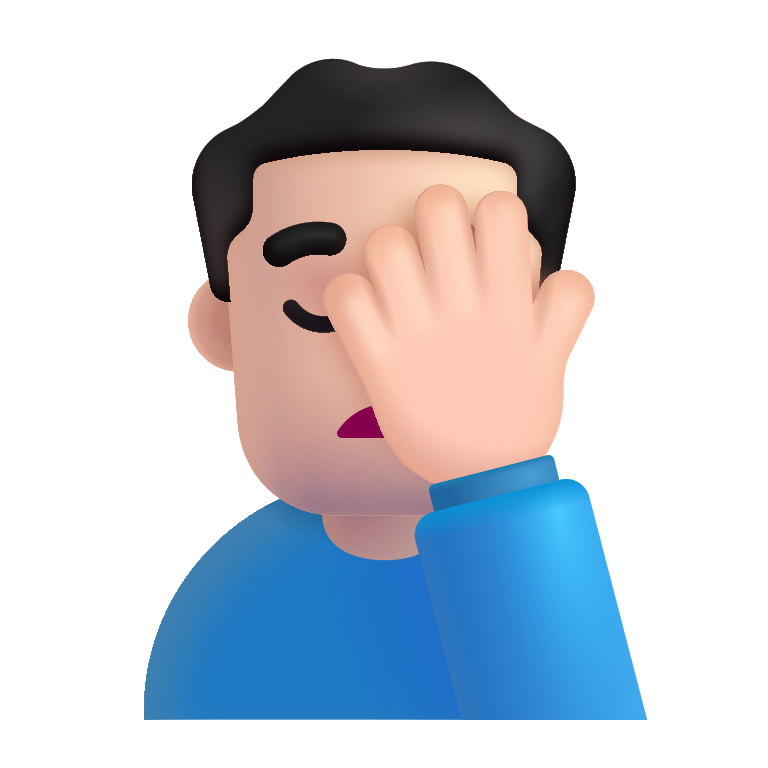
man facepalming color light